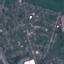
Label: Residential